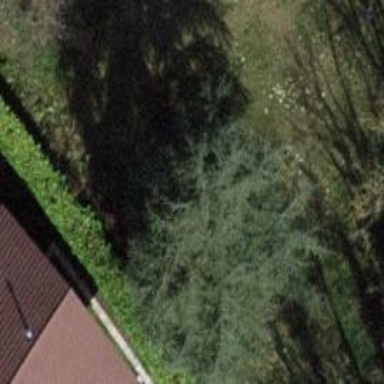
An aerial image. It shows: Evergreen needle-leaved tree.